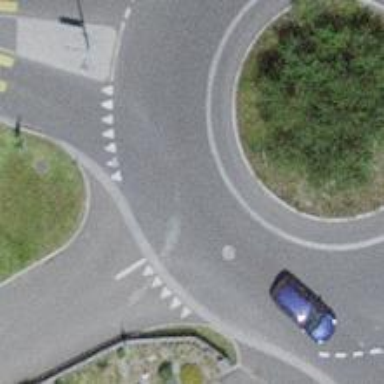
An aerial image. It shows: Asphalt road that is secondary route leading to roundabout.